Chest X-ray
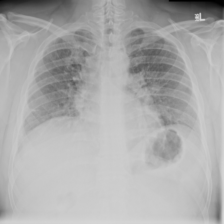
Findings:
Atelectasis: negative
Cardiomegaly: negative
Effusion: negative
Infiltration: negative
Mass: negative
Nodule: negative
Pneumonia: negative
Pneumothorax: negative
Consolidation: negative
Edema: negative
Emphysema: negative
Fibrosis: negative
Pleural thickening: negative
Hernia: negative